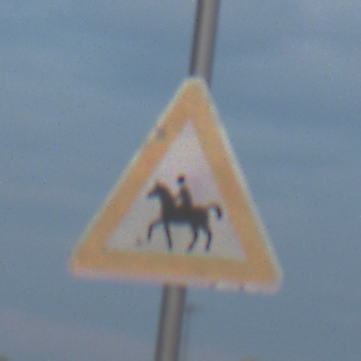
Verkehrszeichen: ReiterRechts
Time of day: SunriseSunset
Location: Outdoor (Nature)
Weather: PartlyCloudy
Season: NotSpecified
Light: Natural